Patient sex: F
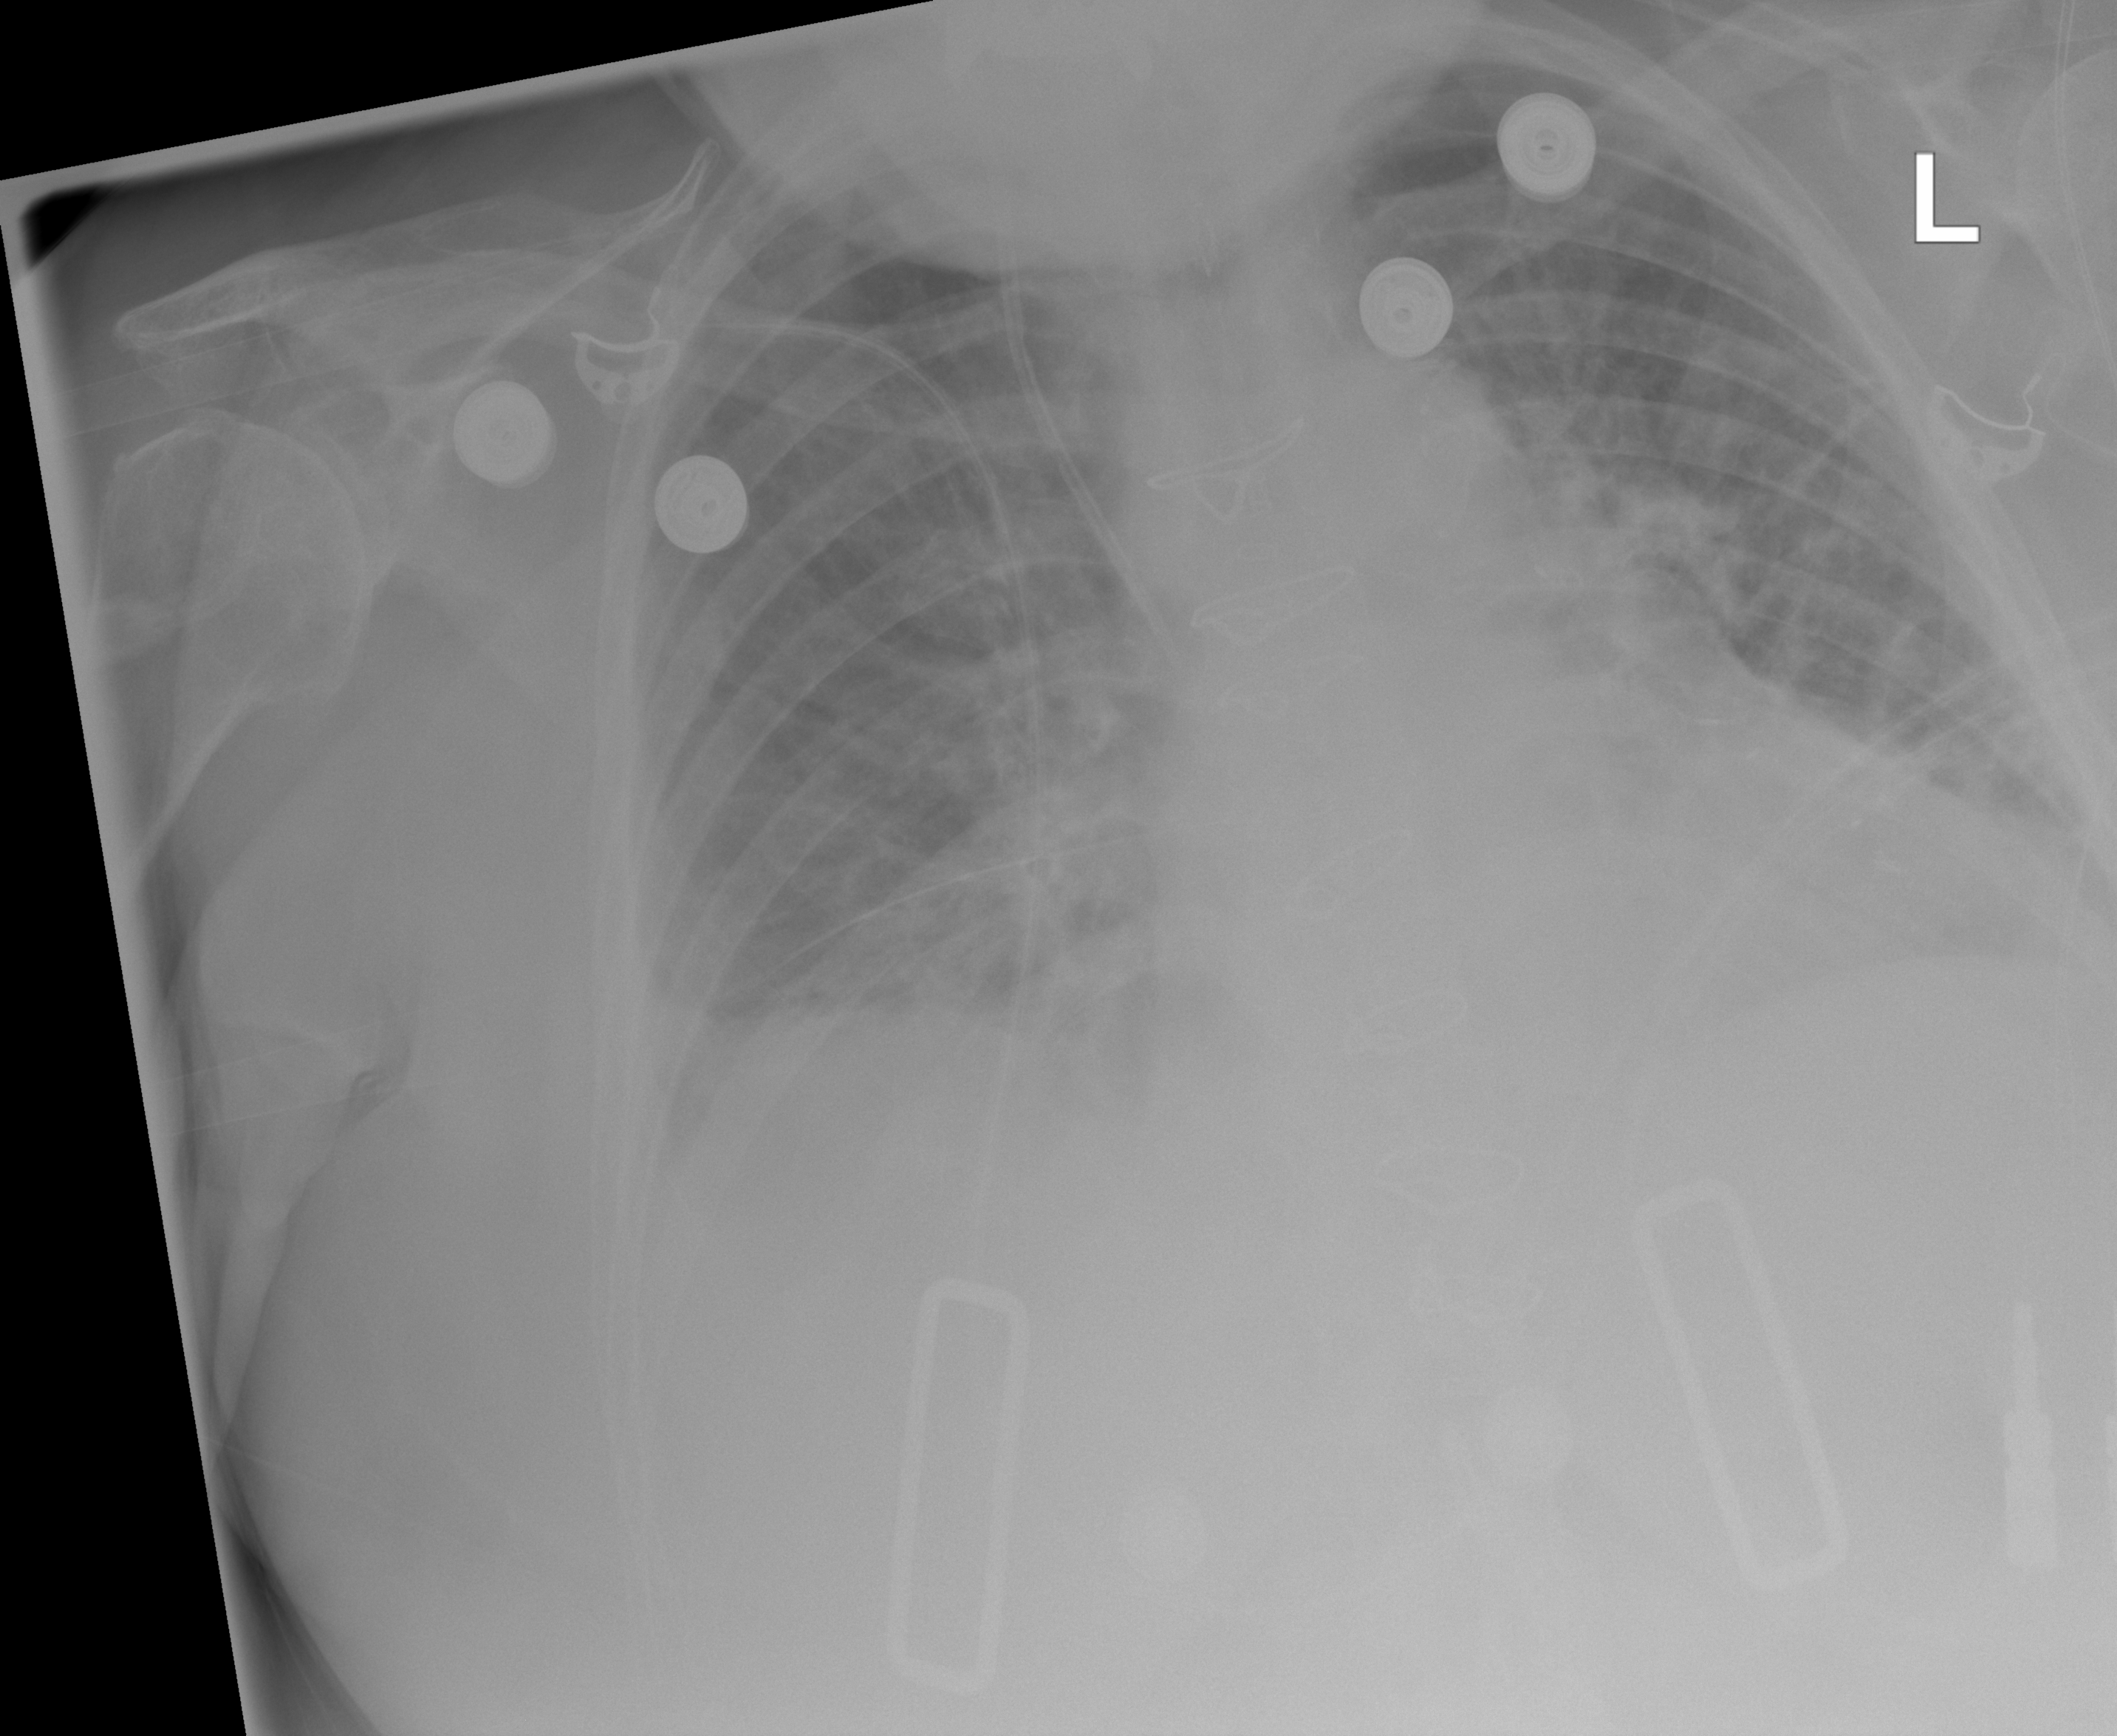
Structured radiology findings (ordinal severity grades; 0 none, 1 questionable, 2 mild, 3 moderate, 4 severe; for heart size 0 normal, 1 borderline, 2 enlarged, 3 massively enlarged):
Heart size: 1
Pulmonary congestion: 2
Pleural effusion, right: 2
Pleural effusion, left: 0
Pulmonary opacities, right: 0
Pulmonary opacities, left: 2
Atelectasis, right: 2
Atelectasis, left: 2